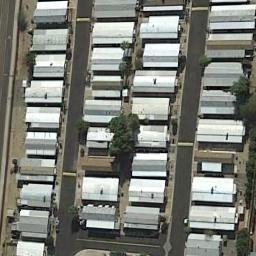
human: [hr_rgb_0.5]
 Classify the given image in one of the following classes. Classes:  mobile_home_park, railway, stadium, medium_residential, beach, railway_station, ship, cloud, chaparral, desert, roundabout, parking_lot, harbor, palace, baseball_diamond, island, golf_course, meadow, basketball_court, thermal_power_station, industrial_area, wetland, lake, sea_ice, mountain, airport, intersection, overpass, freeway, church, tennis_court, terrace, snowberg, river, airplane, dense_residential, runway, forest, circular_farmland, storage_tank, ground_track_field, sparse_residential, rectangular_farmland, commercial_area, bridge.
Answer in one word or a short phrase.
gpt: mobile_home_park